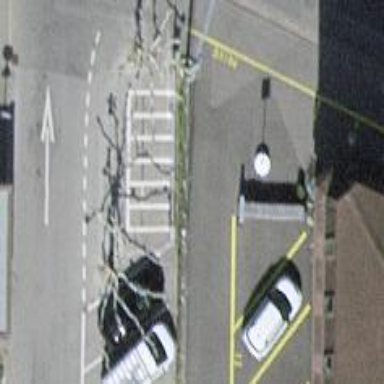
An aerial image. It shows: Bicycle parking area with wall loops for securing bikes.